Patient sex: F
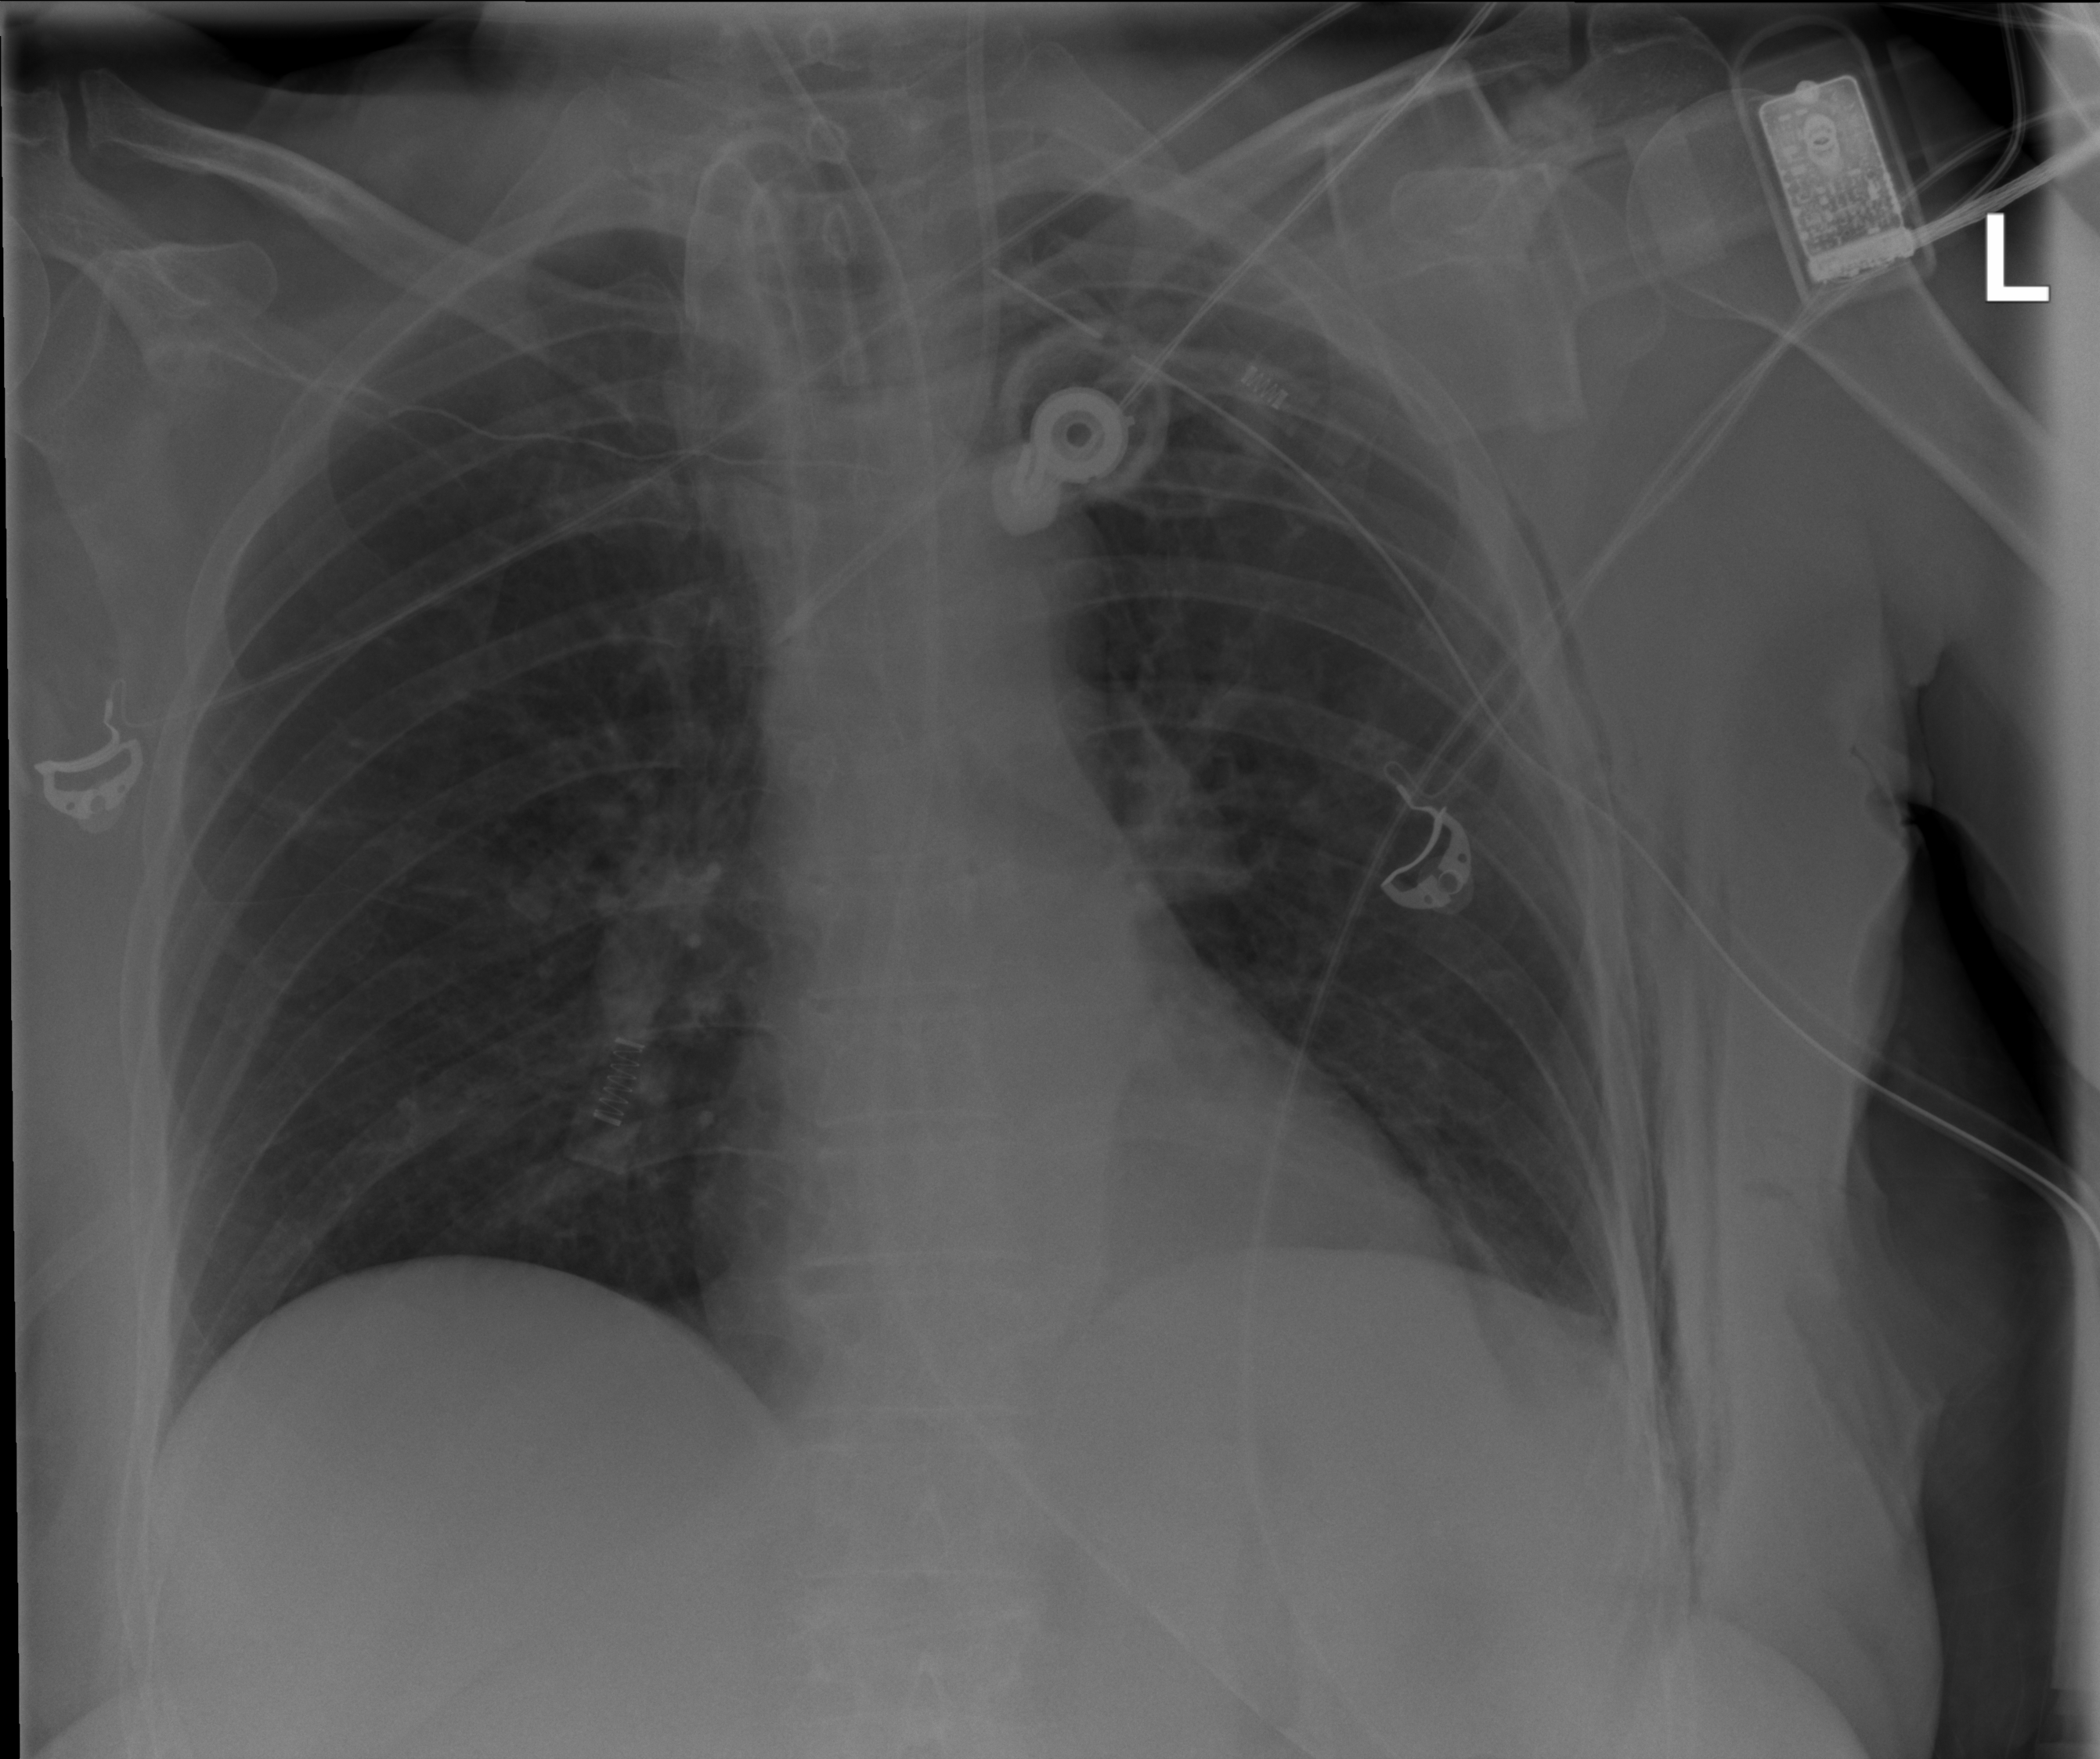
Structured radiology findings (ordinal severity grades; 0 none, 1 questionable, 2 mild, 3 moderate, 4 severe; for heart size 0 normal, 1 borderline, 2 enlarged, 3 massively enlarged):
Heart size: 0
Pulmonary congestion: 0
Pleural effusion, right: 0
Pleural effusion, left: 1
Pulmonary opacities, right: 0
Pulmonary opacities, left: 0
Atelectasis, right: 0
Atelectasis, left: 2